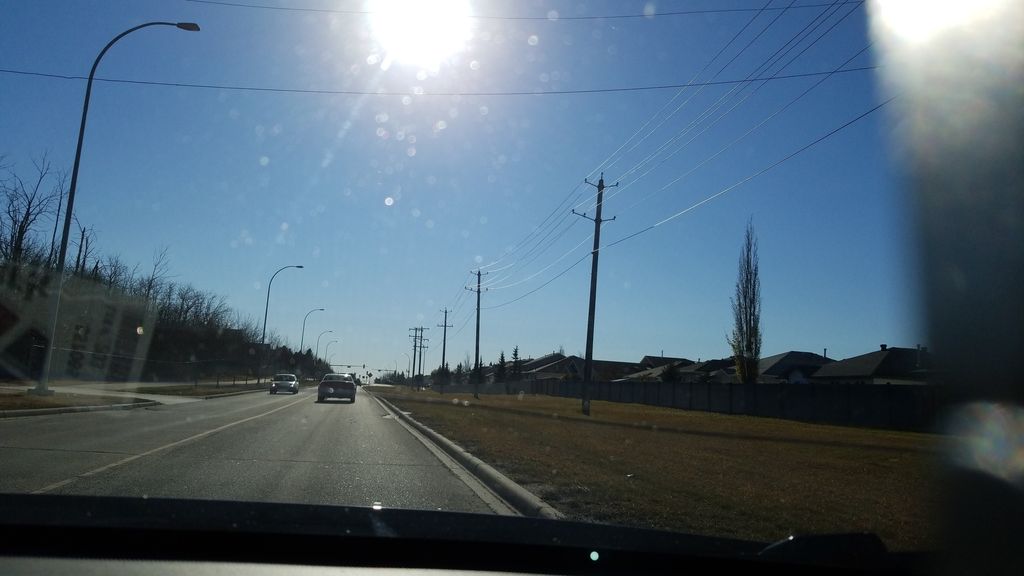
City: edmonton